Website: lowes
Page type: payment
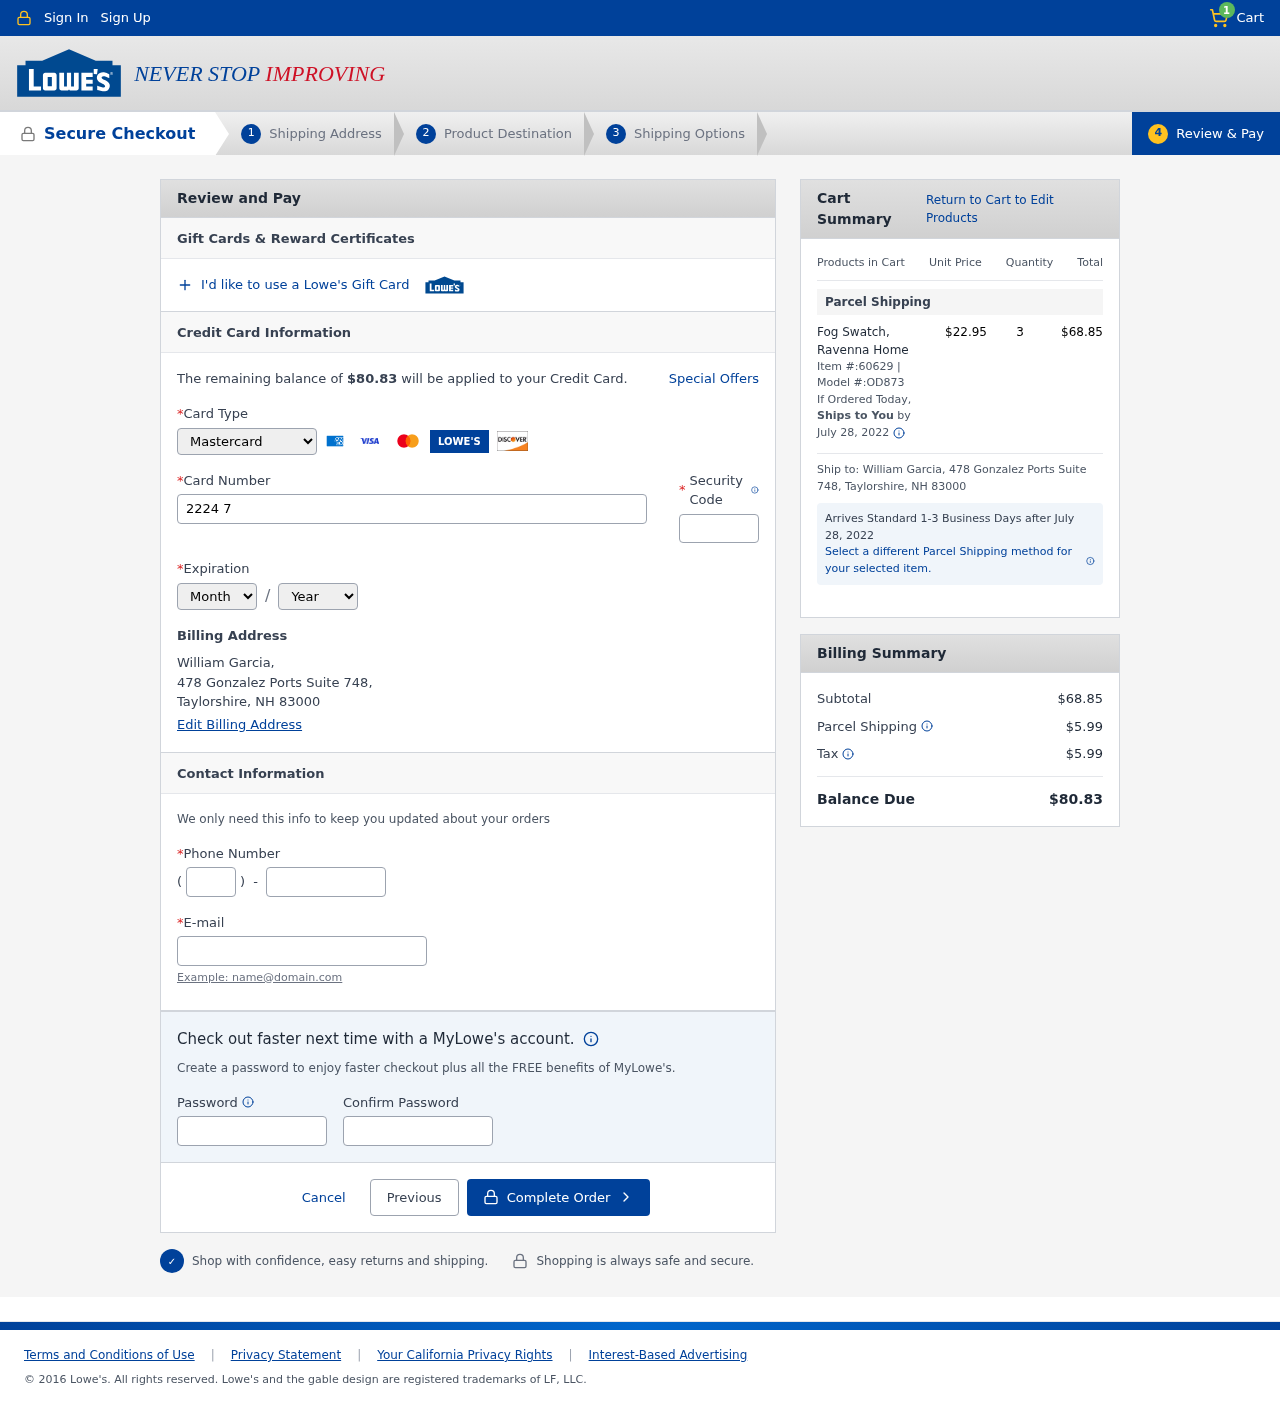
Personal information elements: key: PII_CARD_CVV
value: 927
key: PII_CARD_EXPIRY_MONTH
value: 12
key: PII_CARD_EXPIRY_YEAR
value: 29
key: PII_CARD_NUMBER
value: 2224 7421 5103 4306
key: PII_CARD_TYPE
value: Mastercard
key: PII_CITY_STATE_ZIP
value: Taylorshire, NH 83000
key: PII_EMAIL
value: william_garcia@gmail.com
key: PII_FULLNAME
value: William Garcia,
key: PII_PHONE
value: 7116361073
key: PII_PHONE_AREA
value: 711
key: PII_STREET
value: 478 Gonzalez Ports Suite 748,
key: PII_FULLNAME2
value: William Garcia
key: PII_STREET2
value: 478 Gonzalez Ports Suite 748
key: PII_CITY_STATE_ZIP2
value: Taylorshire, NH 83000
Product elements: key: PRODUCT1_NAME
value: Fog Swatch, Ravenna Home
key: PRODUCT1_PRICE
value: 22.95
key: PRODUCT1_QUANTITY
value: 3
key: PRODUCT1_ITEM
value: Item #:60629
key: PRODUCT1_MODEL
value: Model #:OD873
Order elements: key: ORDER_NUM_ITEMS
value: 1
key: ORDER_TOTAL
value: $80.83
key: ORDER_SHIPPING_DATE
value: July 28, 2022
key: ORDER_SUBTOTAL
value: $68.85
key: ORDER_SHIPPING_DATE2
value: July 28, 2022
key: ORDER_SHIPPING_COST
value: $5.99
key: ORDER_TAX
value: $5.99